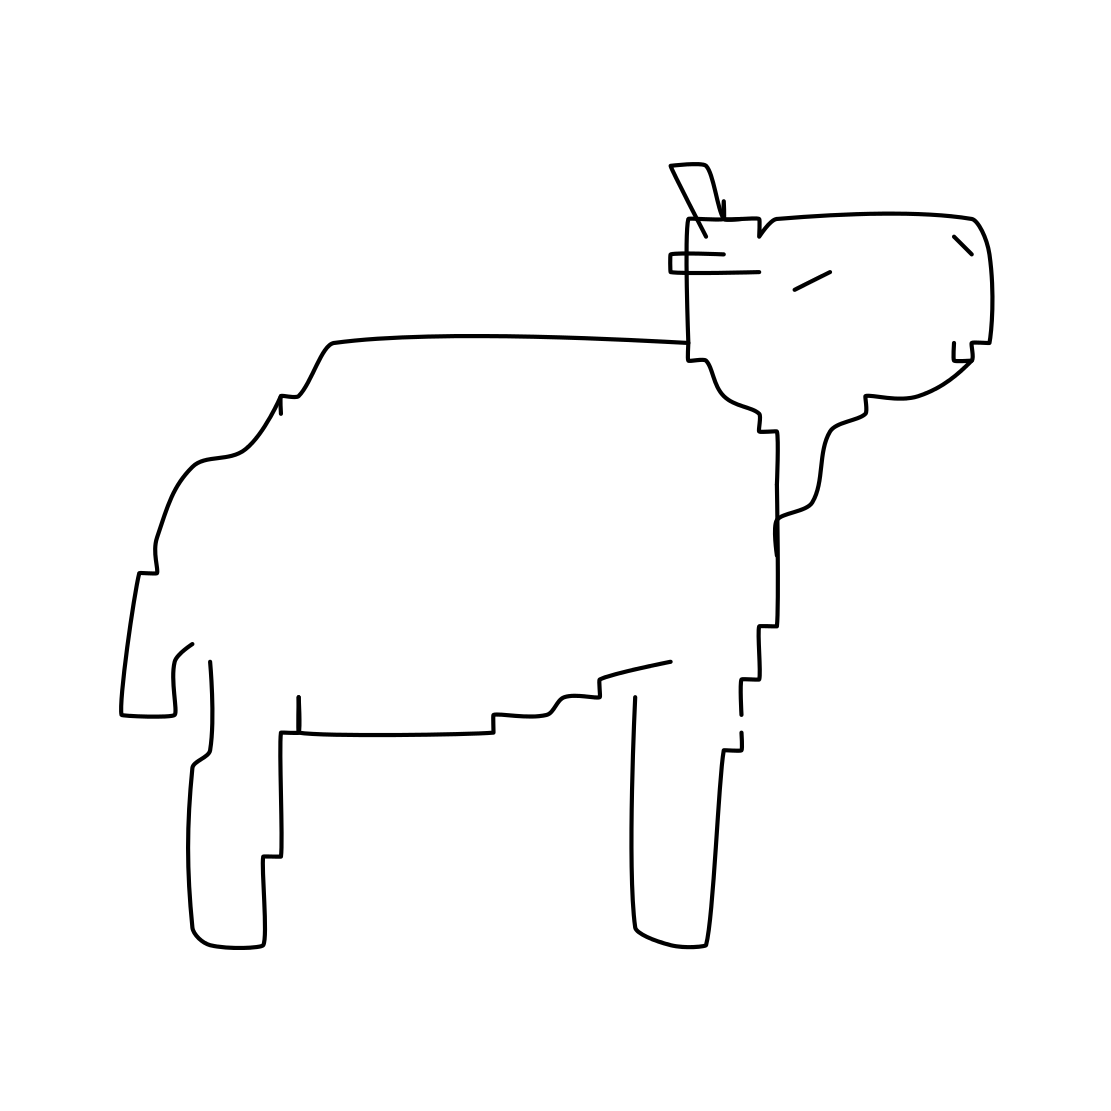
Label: sheep